Question:
In this database, 'key1' & 'key2' make up the composite primary key of 'table4', but i'm able to add a foreign key to 'table3' that comprise just 'key1'.
Why MySQL allows this? Does the above database design make no sense at all?
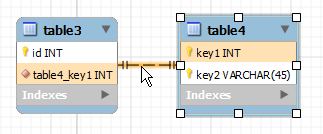
Answer: This answer takes the question's "add a foreign key to 'table3'" to mean that a FK (foreign key) was added in 'table3' referencing one of the columns of the composite PK (primary key) of 'table4'. In standard SQL a FK can reference a proper/smaller subset of a PK.
<URL> presumably takes "add a foreign key to 'table3'" to mean that a FK was added in 'table4' with one of the columns of the PK referencing 'table3'. A FK column set in a table is independent of any PK or UNIQUE declarations in it.
---
In standard SQL a FK can reference a proper/smaller subset of a PK.
The referenced column list must be declared PRIMARY KEY or UNIQUE. (PRIMARY KEY creates a UNIQUE NOT NULL constraint.) (The constraint has to be explicit, even though any set of NOT NULL columns containing a set that is UNIQUE has to be unique.)
Unfortunately MySQL lets you declare a FK referencing a column list that is not UNIQUE. Even though such a FK or one referencing non-NULL columns (OK in standard SQL) is not implemented properly, and the documentation itself advises not doing it:
> The handling of foreign key references to non-unique keys or keys that contain NULL values is not well defined for operations such as UPDATE or DELETE CASCADE. You are advised to use foreign keys that reference only keys that are both UNIQUE (or PRIMARY) and NOT NULL.
(You can ponder just what are and are not the well-defined operations, since the documentation doesn't actually clarify.)
<URL>
<URL>
<URL>
PS Re relational vs SQL
In the relational model a FK references a CK (candidate key). A superkey is a unique column set. A CK is a superkey containing no smaller superkey. One CK can be called the PK (primary key). When a column set's values must appear elsewhere we say there is an IND (inclusion dependency). A FK is an IND to a CK. When an IND is to a superkey we could call that a "foreign superkey".
An SQL 'PK' or 'UNIQUE NOT NULL' declares a superkey. It is a CK when it does not contain a smaller column set declared as SQL 'PK' or 'UNIQUE NOT NULL'. SQL 'FK' declares a foreign superkey. So an SQL PK might actually a relational PK (hence CK) and a UNIQUE NOT NULL might actually a CK. An SQL FK to one of these actually a relational FK.